Question:
This is exactly what is happening to the openWYSIWYG editor with CodeIgniter.
The folder structure is like this
'''
app_name
-application
-assets
--js
---openwysiwyg
----addons
----docs
----images
----scripts
'''
This is my view file:
'''
<script src="<?php echo base_url('assets/js/jquery.js');?>"></script>
<script type="text/javascript" src="<?php echo base_url('assets/js/openwysiwyg/scripts/wysiwyg.js');?>"></script>
<script type="text/javascript" src="<?php echo base_url('assets/js/openwysiwyg/scripts/wysiwyg-settings.js');?>"></script>
'''
Scipt in view:
'''
<script type="text/javascript">
WYSIWYG.attach('body_input', full);
</script>
'''
I don't really know what is missing.
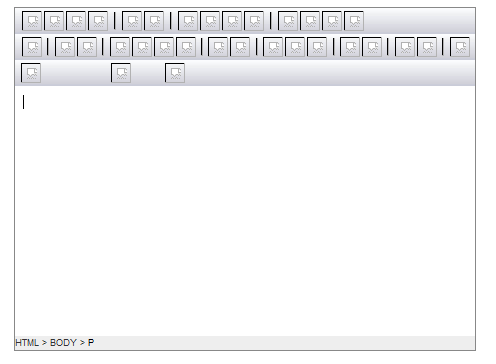
Answer: The problem is in the 'wysiwyg-settings.js' file. This file is located in the 'openwysiwyg/scripts/' folder. You have to change the settings for the image and CSS directory. Check for these lines:
'''
//full.ImagesDir = "images/";
//full.PopupsDir = "popups/";
//full.CSSFile = "styles/wysiwyg.css";
'''
Change these line with this (based upon your directory structure):
'''
full.ImagesDir = "app_name/assets/js/openwysiwyg/images/";
full.PopupsDir = "app_name/assets/js/openwysiwyg/popups/";
full.CSSFile = "app_name/assets/js/openwysiwyg/styles/wysiwyg.css";
'''
Now it should work the way it is supposed to.
Another problem that you may run into is that it will not work in Chrome. (That happened to me just now.) The solution is <URL>.